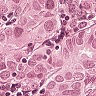
Metastatic tissue present: yes